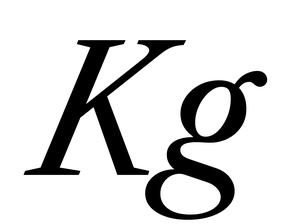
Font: LibreCaslonText-Italic_Italic